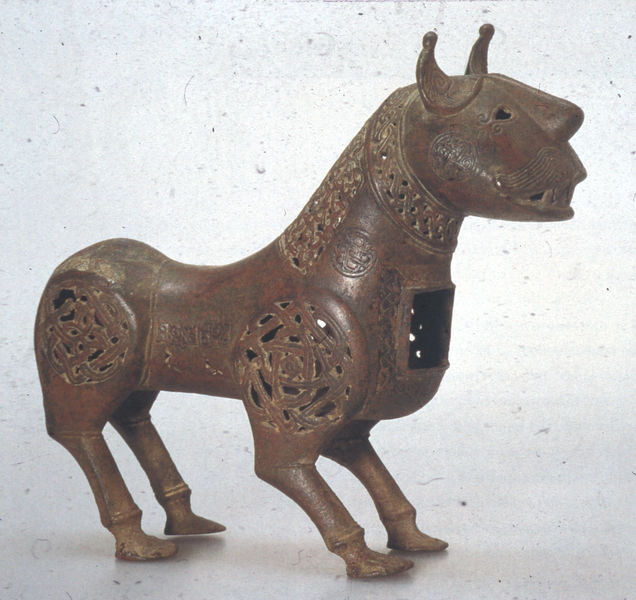
Titel: Räucherduftgefäss
Standort: London
Institution: Khalili Collection
Schlagwörter: kopf, braun, grau, hintergrund, licht, nase, ohr, hund, rot, tier, muster, ornament, schnurrbart, augen, stehen, hals, auge, ohren, ofen, pferd, skulptur, statue, beine, huf, hufe, mähne, sprung, füße, schrift, schnurbart, ornamente, verzierung, kerze, leuchter, metall, bronze, plastik, oberschenkel, schenkel, foto, katze, eisen, gefäß, offen, porzellan, orient, orientalisch, rechteck, asien, loch, lauf, löcher, china, öffnung, arabisch, zähne, schnauze, antik, maul, wesen, mittelalter, fabelwesen, löwe, hörner, klappe, durchbruch, stier, indien, phantasie, fantasie, blech, viereck, islam, durchbrochen, ornametal, hohlraum, galopp, ausgehöhlt, klauen, monster, hohl, terrakotta, rost, keltisch, guckloch, gehörnt, byzanz, naher osten, iran, ungeheur, aufgestellt, geritzt, aquamanile, etrusker, rauchgefäß, räuchergefäß, hohlkörper, flechtband, syrien, bronzen, enthnologie, hohlform, irland, sprungä, syrisch, wqeiss, bronceskulptur